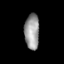
Tissue: skin
Cell type: Epithelial cells
Senescence score: 0.2713
Nuclear area (px): 515
Mean DAPI intensity: 152.21